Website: lowes
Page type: orders-overview
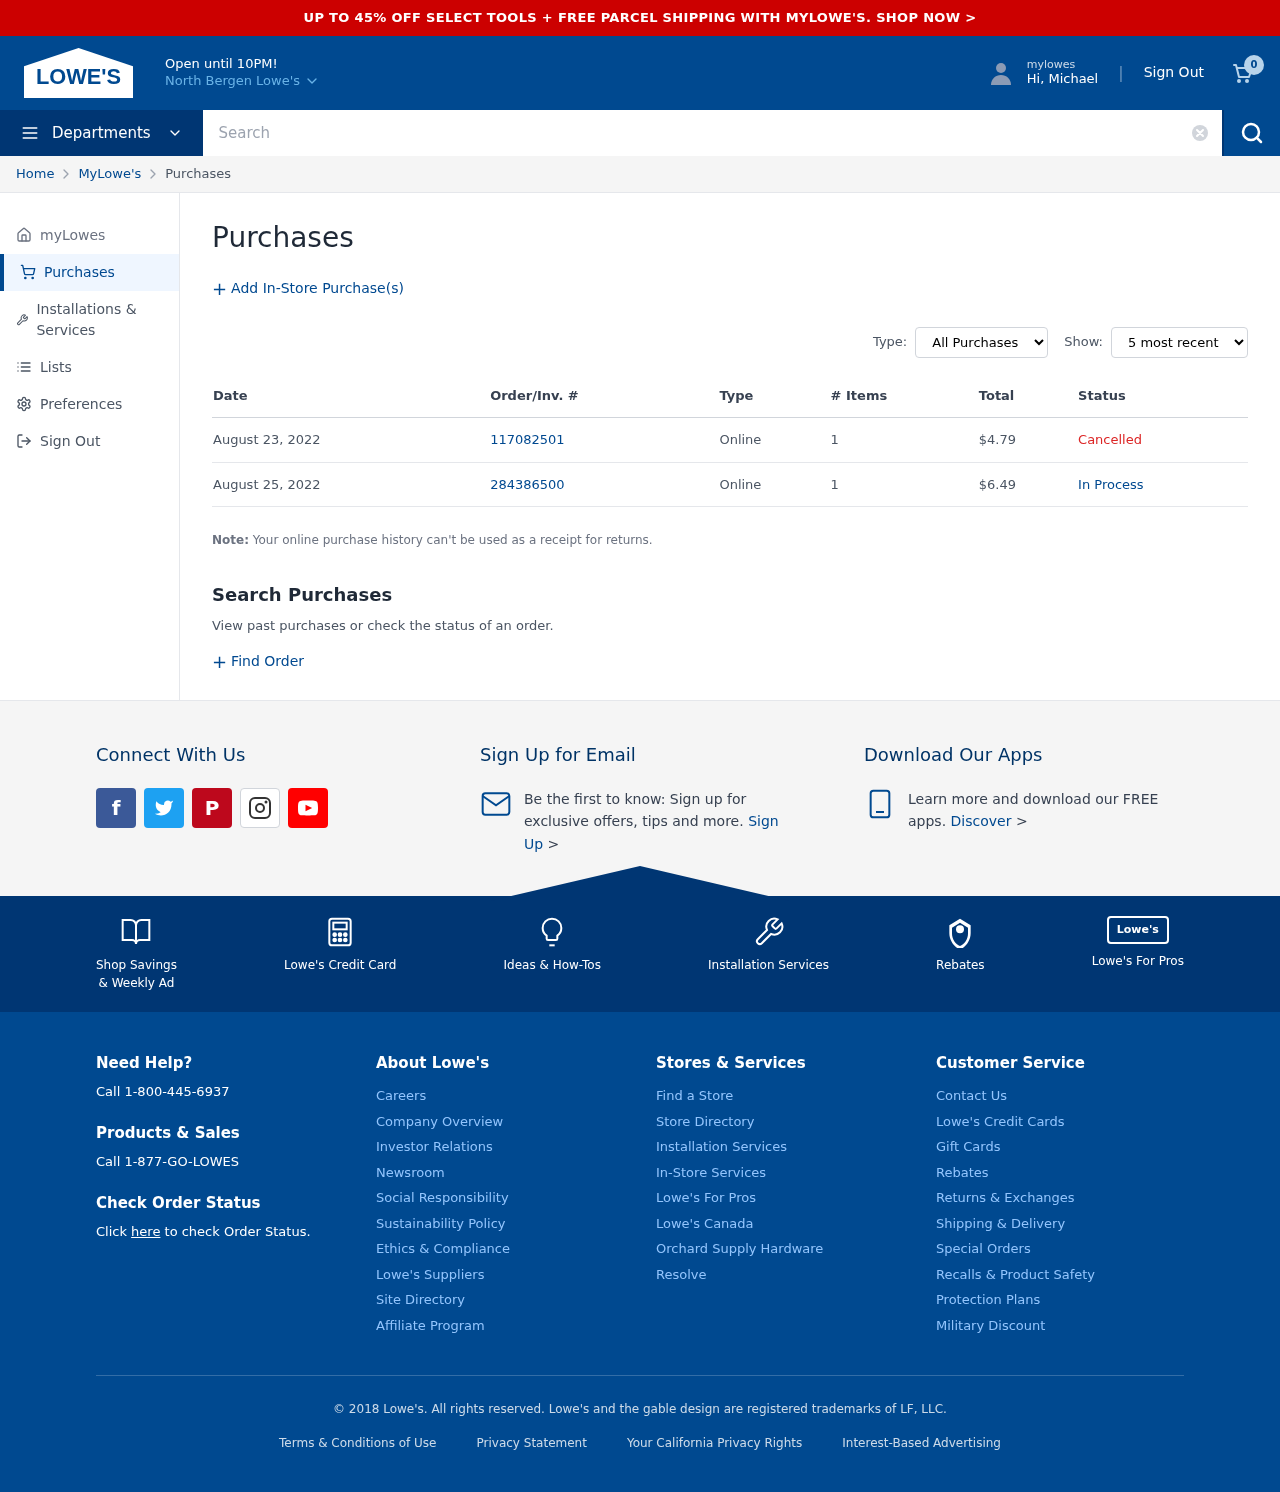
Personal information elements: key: PII_FIRSTNAME
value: Michael
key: PII_CITY
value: North Bergen
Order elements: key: ORDER_NUM_ITEMS
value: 0
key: ORDER_DATE
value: August 23, 2022
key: ORDER_ID
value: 117082501
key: ORDER_NUM_ITEMS
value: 1
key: ORDER_TOTAL
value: $4.79
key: ORDER_DATE2
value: August 25, 2022
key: ORDER_ID2
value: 284386500
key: ORDER_NUM_ITEMS2
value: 1
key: ORDER_TOTAL2
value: $6.49
Search elements: key: HEADER_SEARCH
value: Search